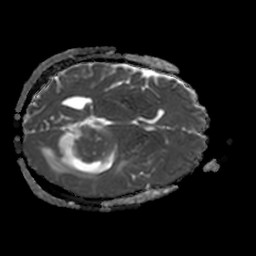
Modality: ADC
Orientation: axial
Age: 36
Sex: female
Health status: ill
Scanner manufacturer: philips
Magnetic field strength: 3 T
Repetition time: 3.8 s
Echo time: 0.09 s